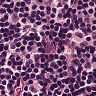
Metastatic tissue present: no